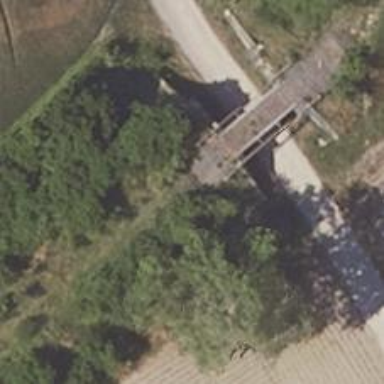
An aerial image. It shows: Abandoned railroad bridge.